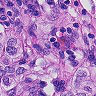
Metastatic tissue present: yes